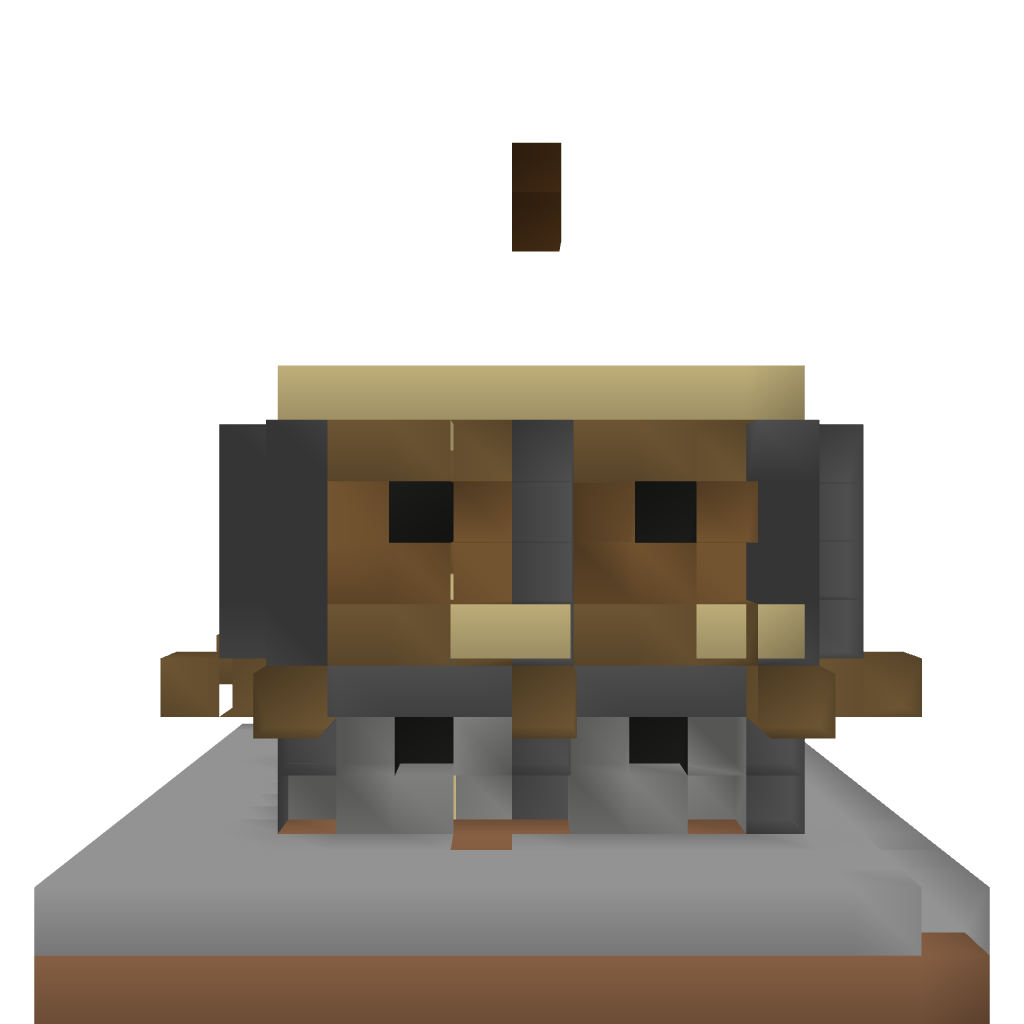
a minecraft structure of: Medieval Family Home